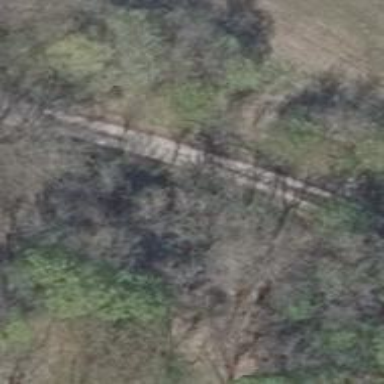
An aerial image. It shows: Concrete track with grade 1 standard.